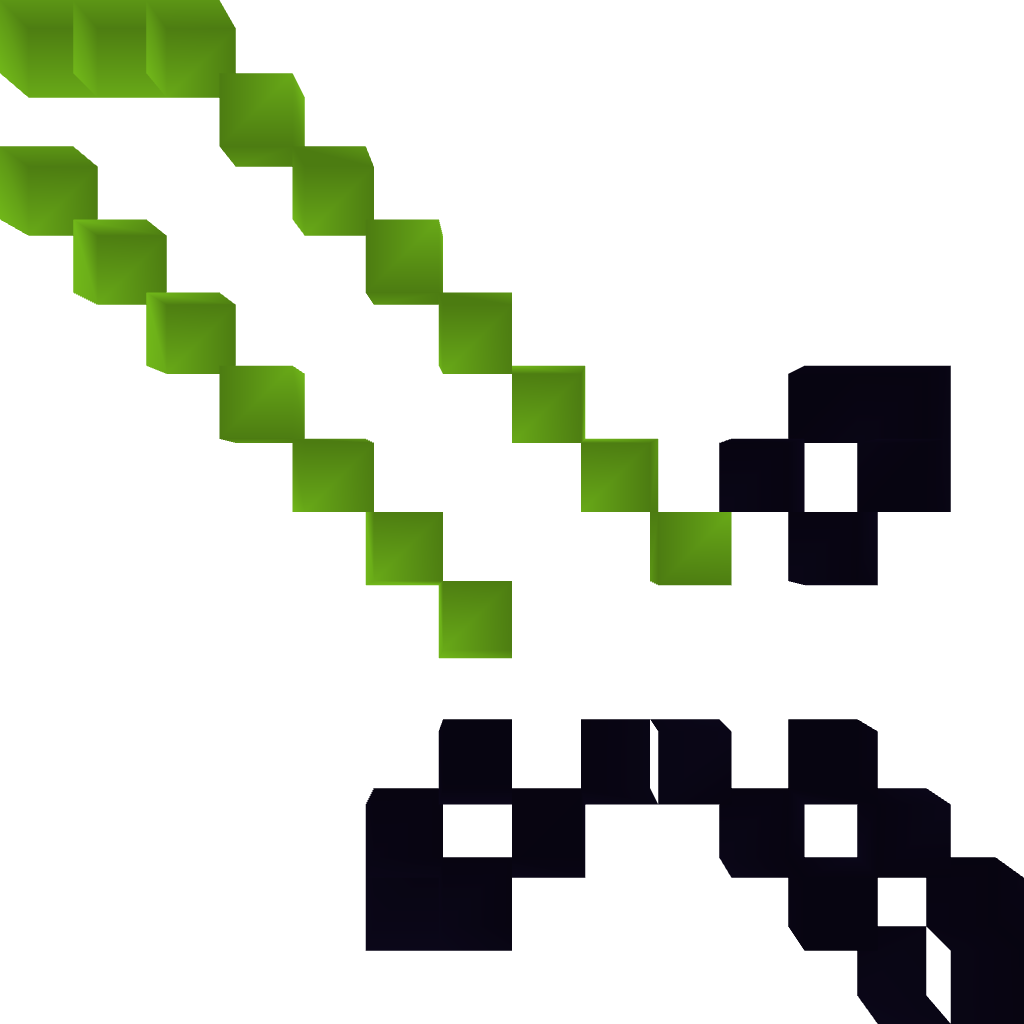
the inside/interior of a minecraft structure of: Emerald Sword